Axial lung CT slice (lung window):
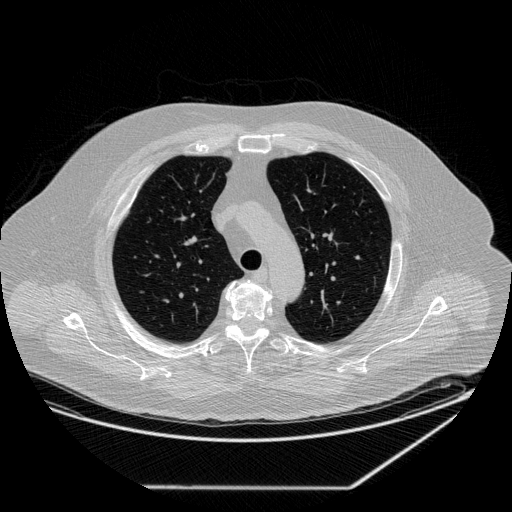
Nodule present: no